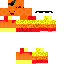
A female human skin with medium skin, wearing brown long hair dressed in a red hoodie and red pants, featuring a closed mouth.